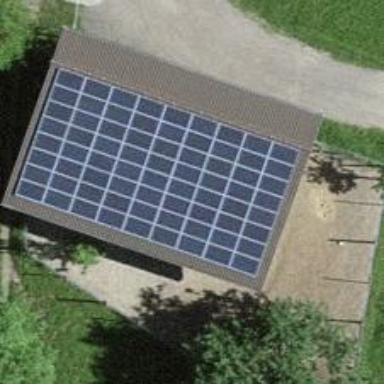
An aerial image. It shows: Solar power generator.